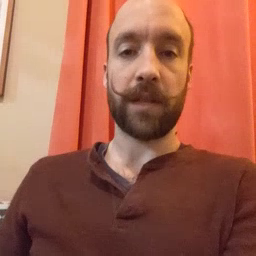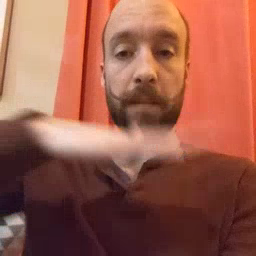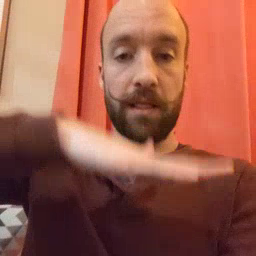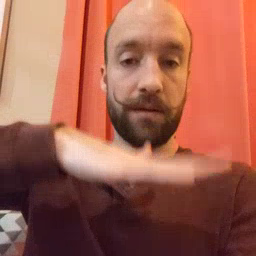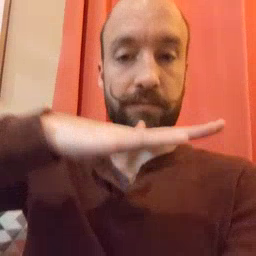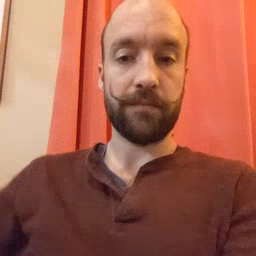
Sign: table